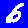
Digit: 6